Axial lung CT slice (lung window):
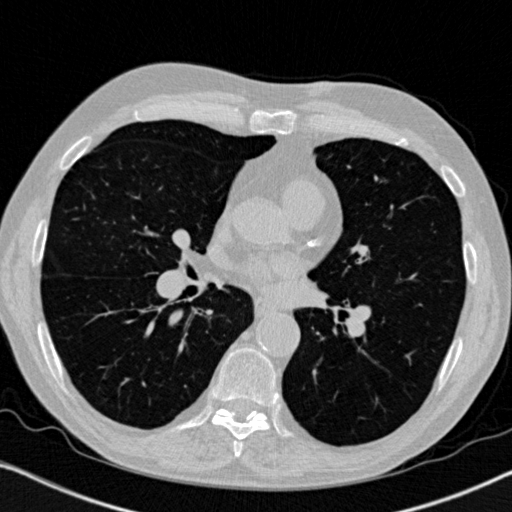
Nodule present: no